Question: This is my image:

I used this link(tessaract) to capture and process the image:
<URL>
But this is the issue, if this entire area is scanned, the return values are some garbage values, not accurate. But if I scan V516990, 2653, and the date separately. results are correct.
My intention is to scan V516990 and 2653 in one go, without the user having to use the camera twice. Any comments are welcome!
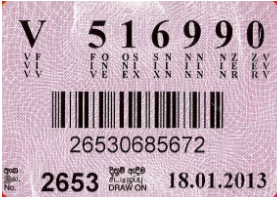
Answer: Let the user take one image only
You can store it in memory and set region of interest to top portion and then extract it
Use cvSetImageROI
<URL>
Check line 337, when you pass IplImage to tesseract
set your region (top or bottom parts in your case) of interest on image
Check 297 here
<URL>
This function does main text extraction in out case
use JNI
java native interface
or even better use javacv
OpenCV port in Java
we realized it later. It make life a lot simpler